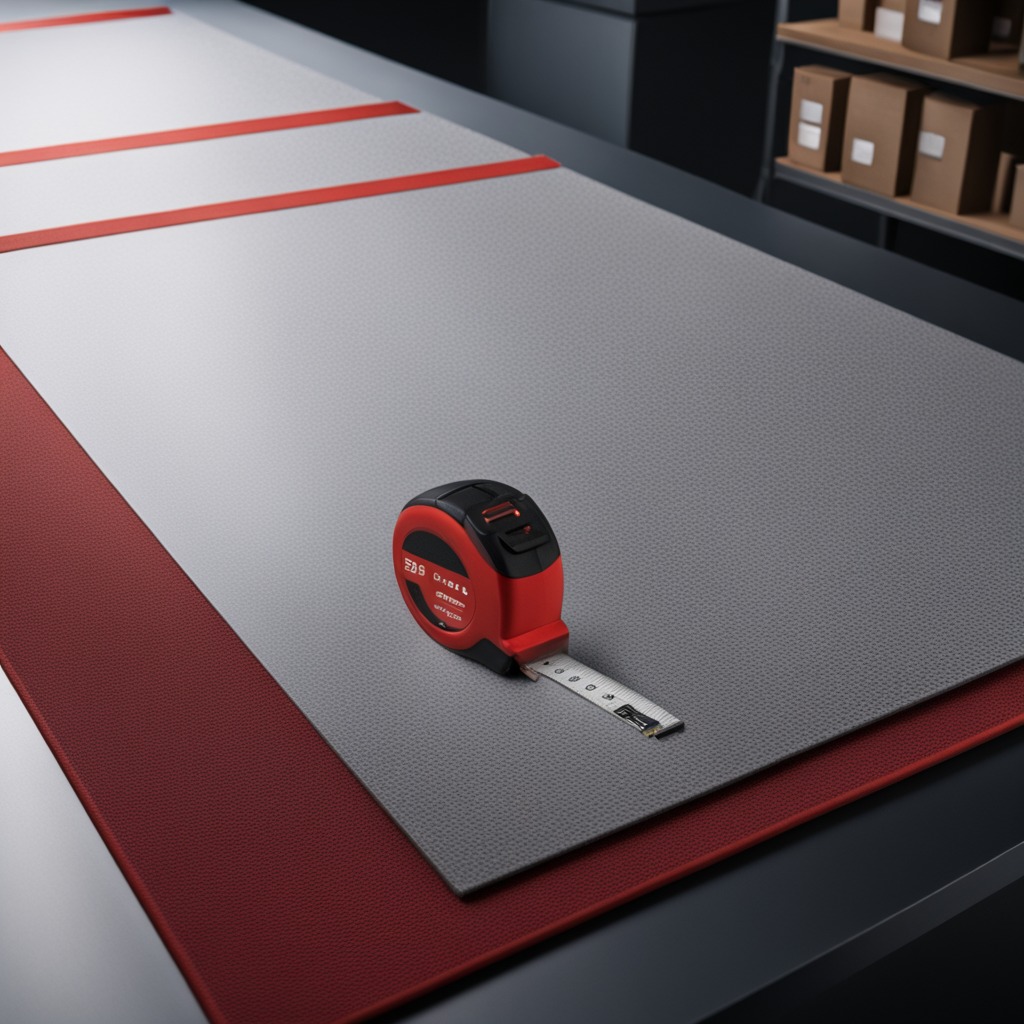
A measuring tape lies on the clean granite tabletop inside a workshop under bright overhead lighting crisp shadows high clarity worn but beneath the mat.